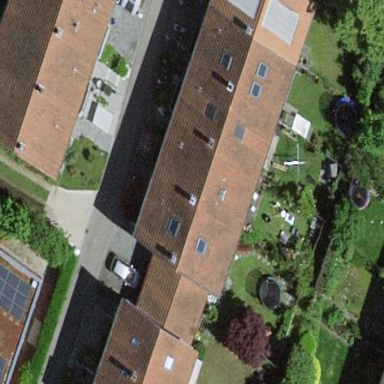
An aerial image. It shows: Terrace-style building with gabled roof.